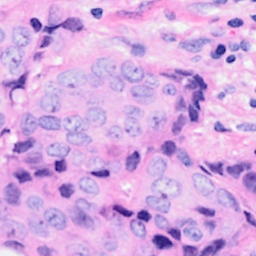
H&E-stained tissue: Breast